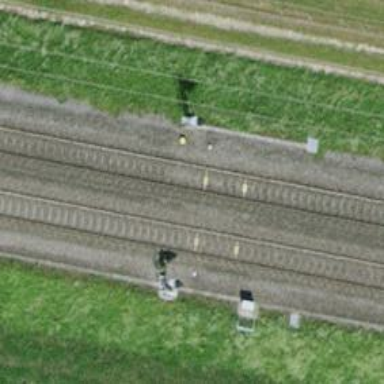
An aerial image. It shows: Railway signal.